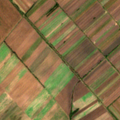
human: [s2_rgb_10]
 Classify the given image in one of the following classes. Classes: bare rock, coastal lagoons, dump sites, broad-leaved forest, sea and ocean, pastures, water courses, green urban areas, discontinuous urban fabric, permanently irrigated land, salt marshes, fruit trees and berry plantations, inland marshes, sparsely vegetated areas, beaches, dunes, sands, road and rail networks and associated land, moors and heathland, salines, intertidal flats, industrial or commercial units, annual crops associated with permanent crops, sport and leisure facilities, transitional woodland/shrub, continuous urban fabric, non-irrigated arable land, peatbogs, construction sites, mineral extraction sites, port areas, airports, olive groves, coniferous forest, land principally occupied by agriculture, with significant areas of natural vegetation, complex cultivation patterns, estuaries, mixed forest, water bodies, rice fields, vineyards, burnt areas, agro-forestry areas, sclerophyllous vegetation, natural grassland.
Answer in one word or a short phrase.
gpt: non-irrigated arable land